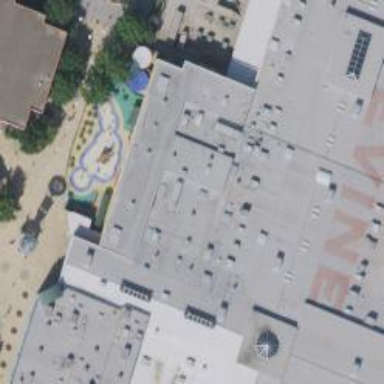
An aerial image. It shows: Theme park.